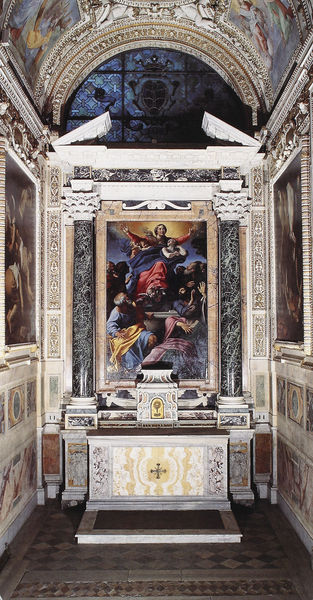
Titel: Cappella Cerasi
Standort: Rom, S. Maria del Popolo, Cappella Cerasi (EU - I - Latium)
Schlagwörter: blau, gemälde, gott, fenster, glas, marmor, säule, säulen, ölbild, rot, bibel, bild, kirche, engel, ranken, statue, farbig, bilder, bogen, rundbogen, ornamente, verzierung, wandmalerei, stuck, stufe, foto, gewölbe, kreuz, fliesen, kacheln, altar, glasmalerei, christus, jesus, fresken, kapelle, deckengemälde, fließen, maria, christentum, auferstehung, altarbild, himmelfahrt, tonnengewölbe, tabernakel, marienkapelle, altargemälde, ausmalung, sprenggiebel, jusus, mariä himmelahrt, marmkor